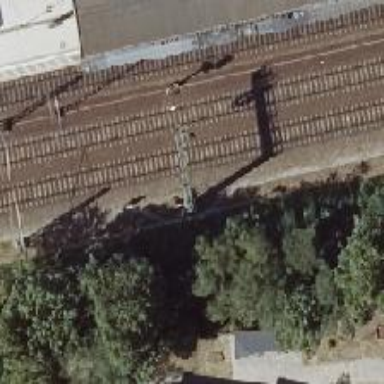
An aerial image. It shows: Railway signal.